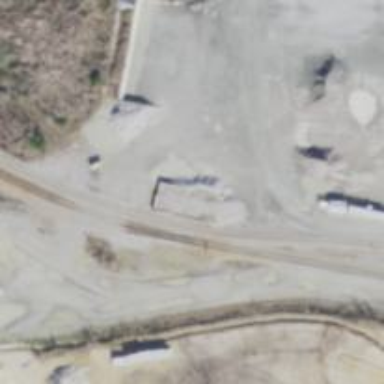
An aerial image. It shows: Railway spur junction.